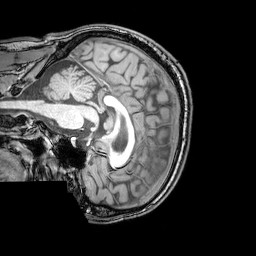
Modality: T1w
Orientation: sagittal
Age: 26
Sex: male
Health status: healthy
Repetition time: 0.081 s
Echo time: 0.037 s